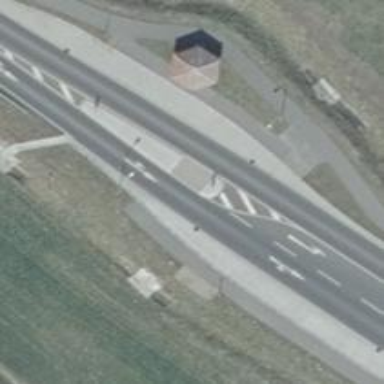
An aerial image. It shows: Public transport stop position.